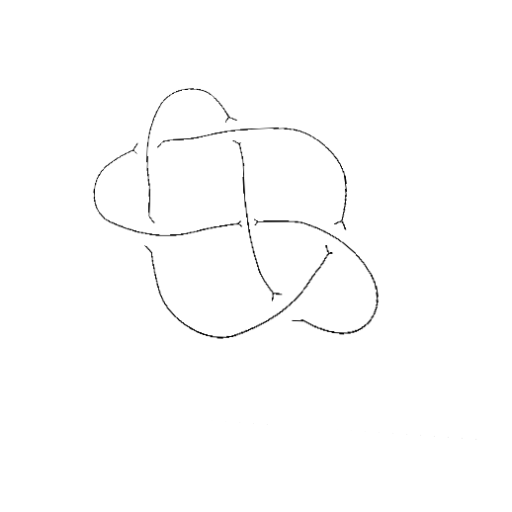
Crossing number: 6